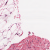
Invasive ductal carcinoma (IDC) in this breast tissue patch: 0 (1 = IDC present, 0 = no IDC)